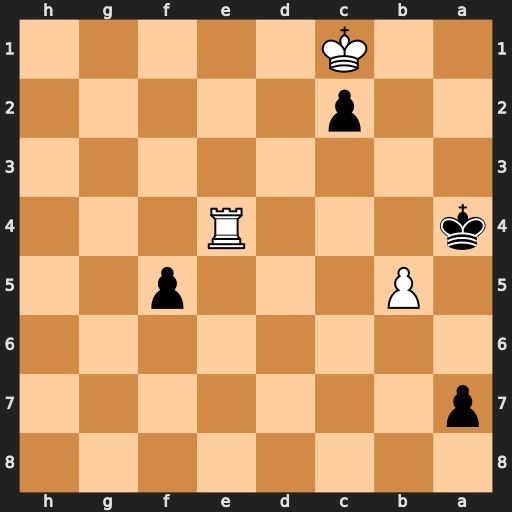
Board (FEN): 8/p7/8/1P3p2/k3R3/8/2p5/2K5
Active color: b
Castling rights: -
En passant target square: -
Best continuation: fxe4 b6 axb6